Interaction volume radius: 5 \u00c5
Interaction volume height: 15 \u00c5
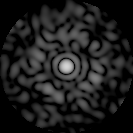
Disorder parameter: 0.788